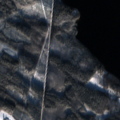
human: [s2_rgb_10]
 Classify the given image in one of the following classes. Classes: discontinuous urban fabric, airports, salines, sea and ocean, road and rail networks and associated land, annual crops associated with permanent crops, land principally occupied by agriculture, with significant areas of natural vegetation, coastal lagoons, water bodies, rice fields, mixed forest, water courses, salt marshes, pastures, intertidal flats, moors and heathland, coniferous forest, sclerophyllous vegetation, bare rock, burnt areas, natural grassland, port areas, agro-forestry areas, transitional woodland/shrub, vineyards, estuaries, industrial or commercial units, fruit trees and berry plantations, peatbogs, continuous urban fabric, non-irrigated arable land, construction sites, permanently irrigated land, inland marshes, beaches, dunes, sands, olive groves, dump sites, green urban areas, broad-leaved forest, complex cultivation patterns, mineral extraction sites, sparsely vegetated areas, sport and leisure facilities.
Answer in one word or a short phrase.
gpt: land principally occupied by agriculture, with significant areas of natural vegetation, broad-leaved forest, coniferous forest, mixed forest, transitional woodland/shrub, water bodies